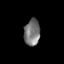
Tissue: skin
Cell type: Epithelial cells
Senescence score: 0.2659
Nuclear area (px): 411
Mean DAPI intensity: 119.131